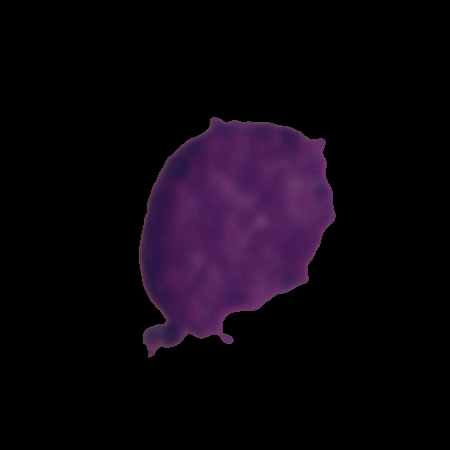
Label: healthy